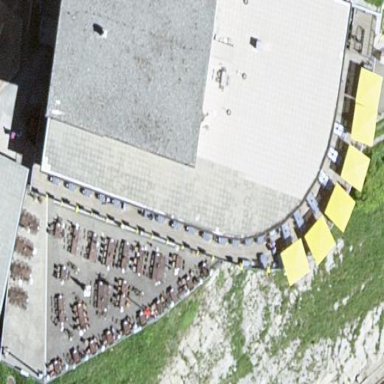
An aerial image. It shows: Building that houses food court.